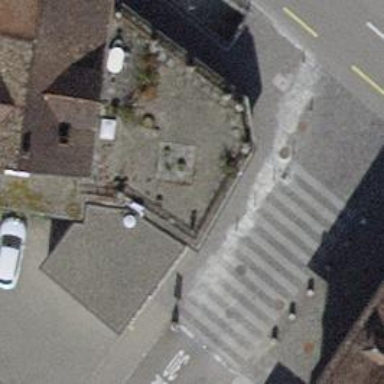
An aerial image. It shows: Bollard barrier.